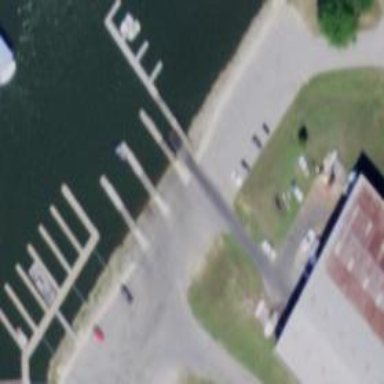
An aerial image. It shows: Slipway on leisure land.